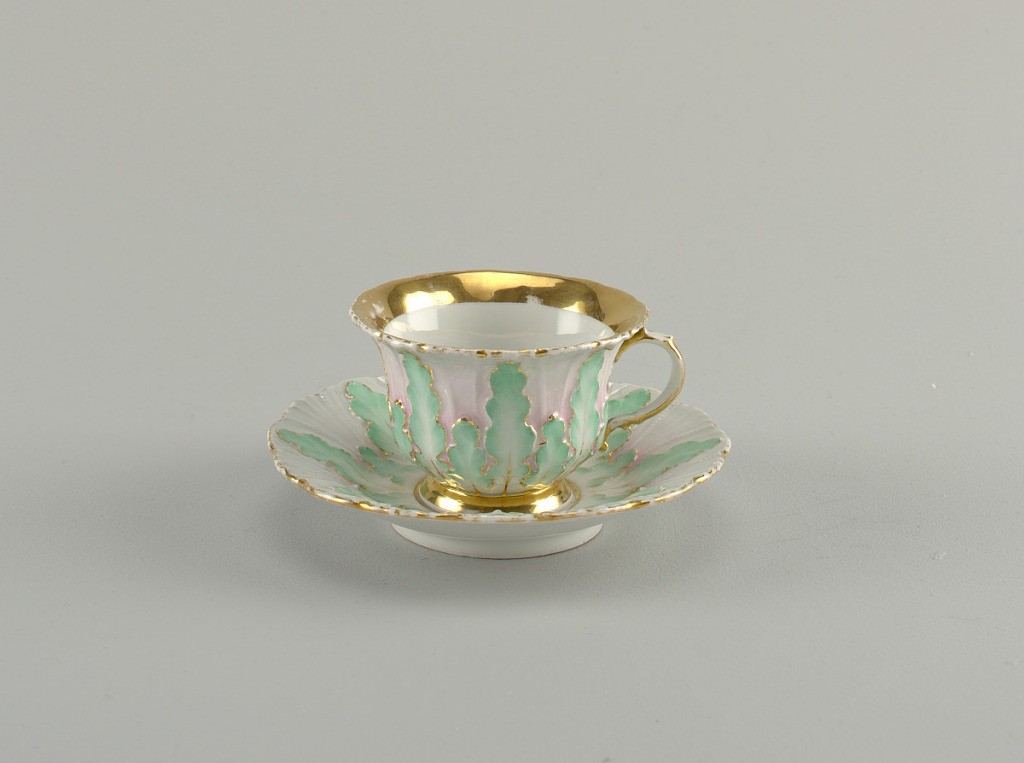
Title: Cup and Saucer
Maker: Meissen Porcelain Manufactory, German, active from 1710 to the present
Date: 1840–1850
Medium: hard paste porcelain, vitreous enamel, gold
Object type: cup and saucer
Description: Cup with ogee profile, rounded foot, loop handle. Shallow saucer and cup decorated in relief with radiating leaves and curved ridges in gradient green against pale violet with pearly sheen, picked out in gold. Gold band about inside of cup, foot and on handle.